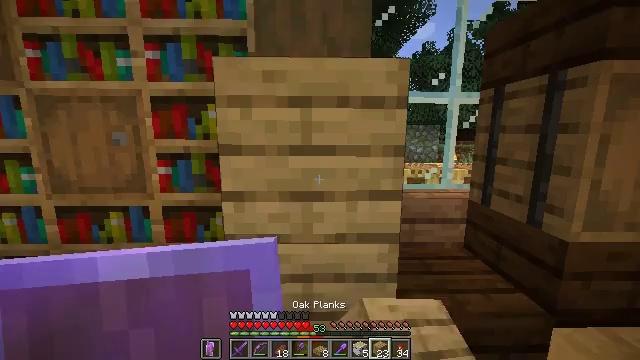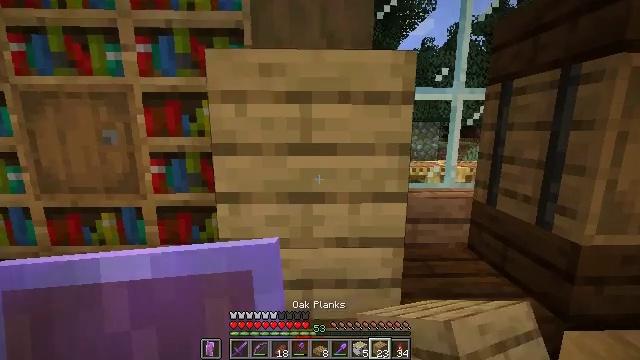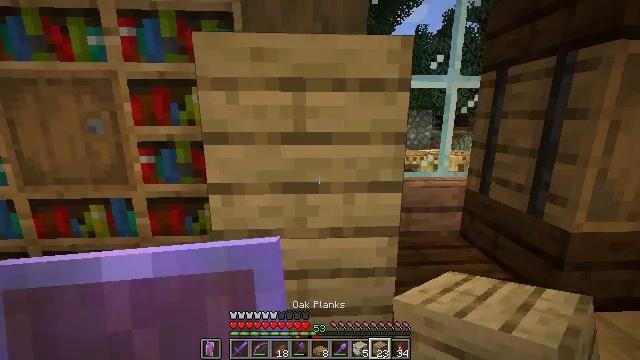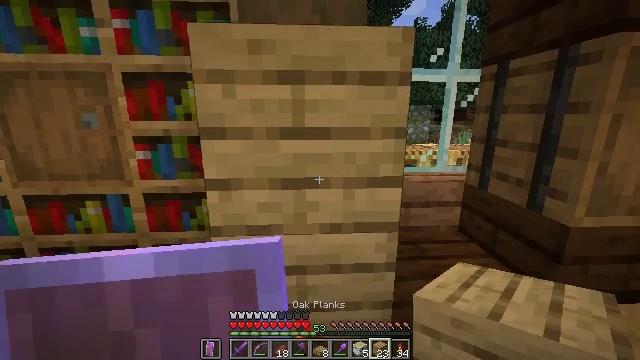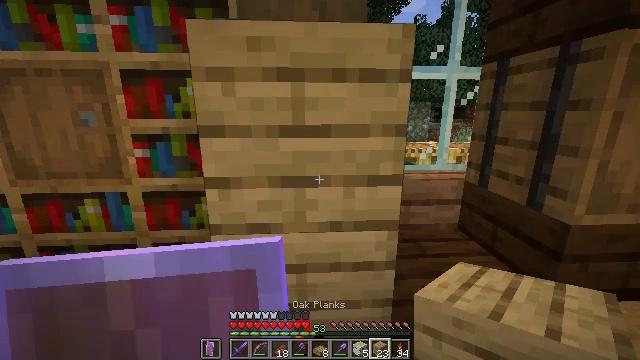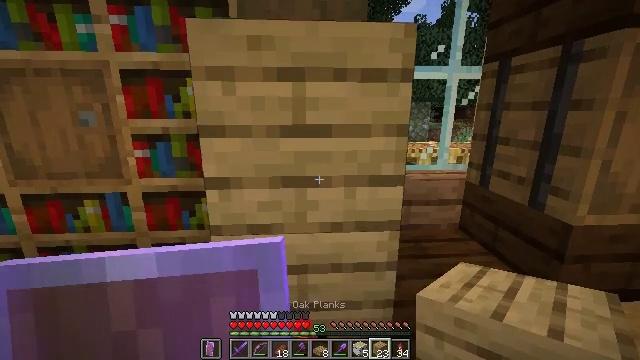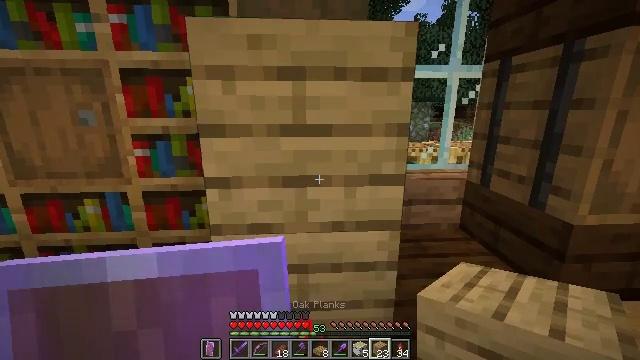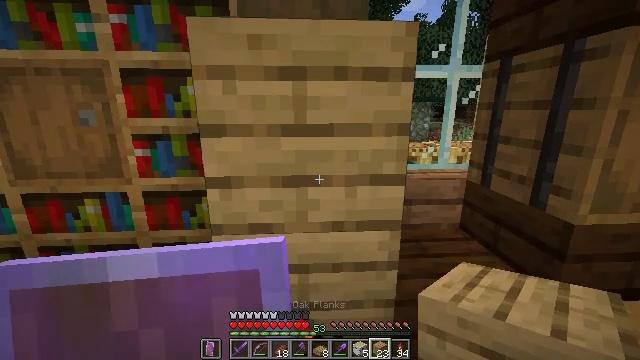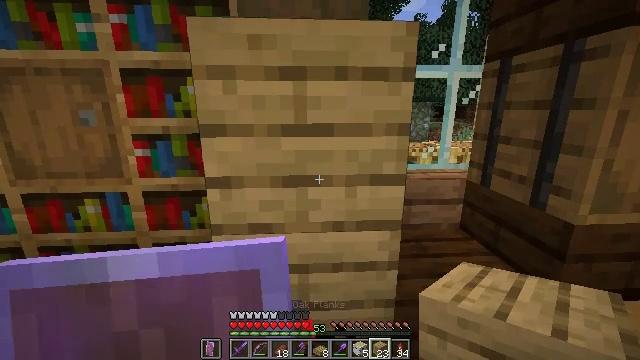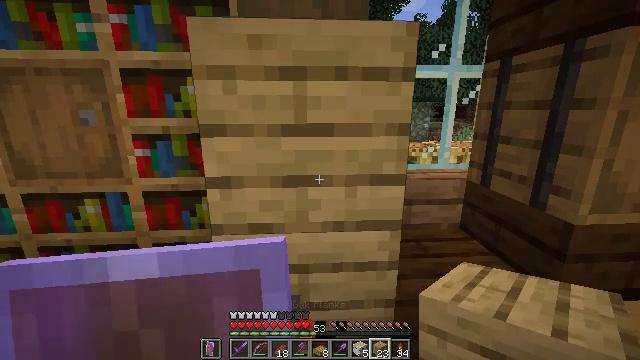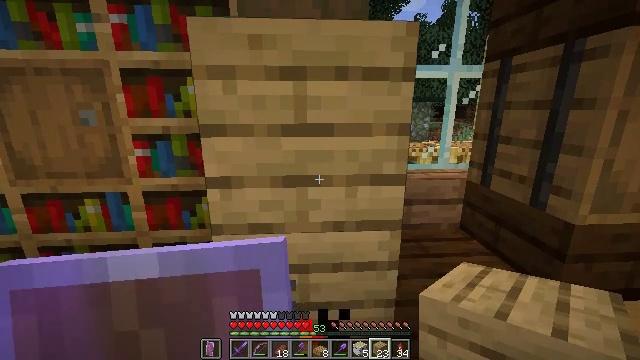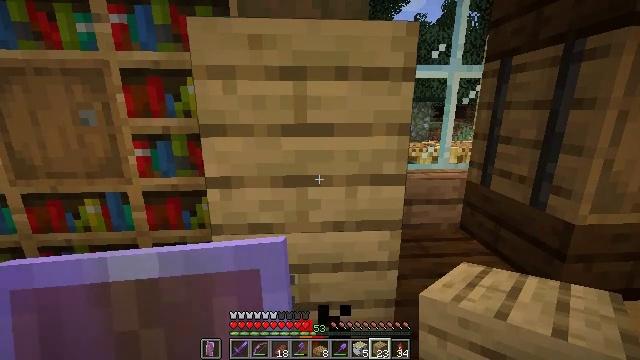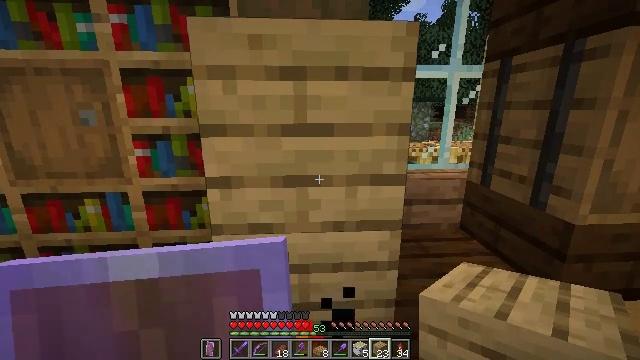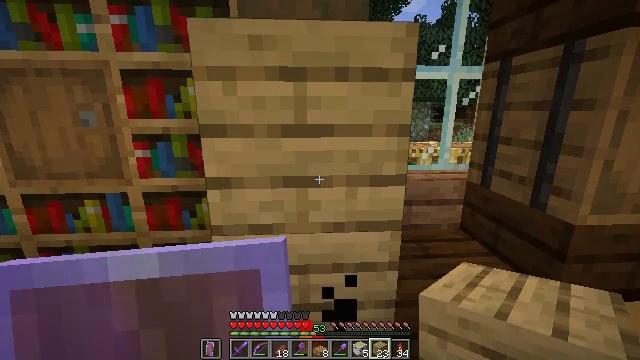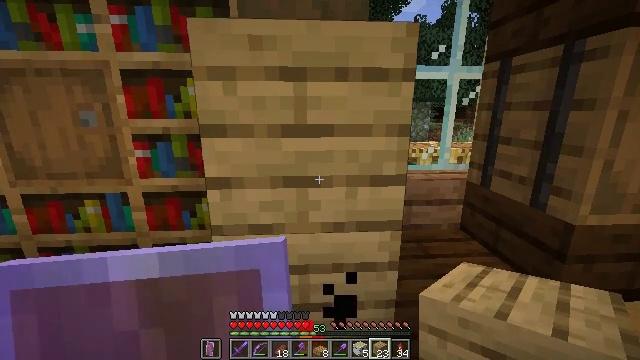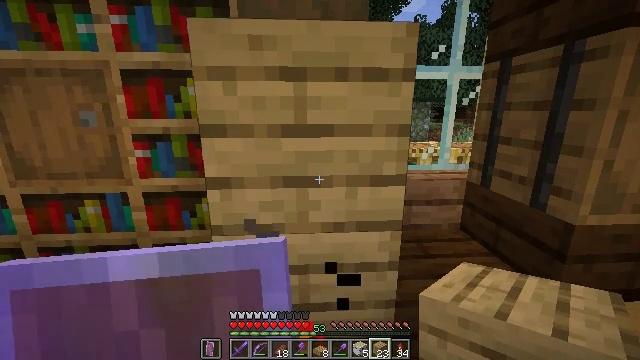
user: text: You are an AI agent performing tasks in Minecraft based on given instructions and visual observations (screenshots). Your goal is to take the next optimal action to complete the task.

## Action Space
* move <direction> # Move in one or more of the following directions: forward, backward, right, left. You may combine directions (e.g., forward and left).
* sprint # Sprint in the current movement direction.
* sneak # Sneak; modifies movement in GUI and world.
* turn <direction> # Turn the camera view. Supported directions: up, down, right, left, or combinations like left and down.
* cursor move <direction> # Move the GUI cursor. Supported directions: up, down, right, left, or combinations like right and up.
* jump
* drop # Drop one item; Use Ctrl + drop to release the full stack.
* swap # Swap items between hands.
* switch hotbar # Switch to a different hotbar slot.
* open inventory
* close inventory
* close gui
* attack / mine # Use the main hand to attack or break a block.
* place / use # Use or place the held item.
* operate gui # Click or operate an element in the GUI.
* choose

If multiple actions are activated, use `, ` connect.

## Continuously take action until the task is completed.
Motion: motion action
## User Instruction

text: Attack the oak planks to recycle it.
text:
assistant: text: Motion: no_op
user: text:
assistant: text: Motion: turn right and down
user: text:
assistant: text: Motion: turn down
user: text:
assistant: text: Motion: no_op
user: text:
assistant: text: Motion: no_op
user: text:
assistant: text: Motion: no_op
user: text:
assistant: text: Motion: no_op
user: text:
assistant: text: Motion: no_op
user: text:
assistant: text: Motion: no_op
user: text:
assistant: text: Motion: no_op
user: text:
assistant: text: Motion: no_op
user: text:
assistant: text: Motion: no_op
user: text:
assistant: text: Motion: no_op
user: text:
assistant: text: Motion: no_op
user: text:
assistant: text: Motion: no_op
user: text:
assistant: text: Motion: no_op
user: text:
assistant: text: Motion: no_op
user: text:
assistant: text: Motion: no_op
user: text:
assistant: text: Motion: no_op
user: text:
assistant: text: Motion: no_op
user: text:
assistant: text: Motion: no_op
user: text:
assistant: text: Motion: no_op
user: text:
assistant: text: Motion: no_op
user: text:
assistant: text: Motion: no_op
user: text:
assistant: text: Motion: no_op
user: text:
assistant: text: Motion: no_op
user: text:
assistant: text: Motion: no_op
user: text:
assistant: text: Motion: no_op
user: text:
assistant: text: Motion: no_op
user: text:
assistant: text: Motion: no_op